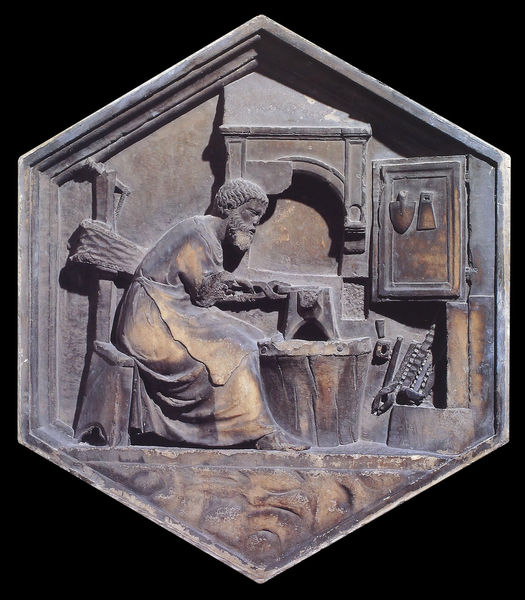
Titel: Reliefs vom Campanile des Domes in Florenz
Künstler: Andrea Pisano
Institution: Florenz, Museo dell’Opera del Duomo
Schlagwörter: feuer, mann, sitzen, holz, kleid, profil, stuhl, tür, bart, stein, sitzend, kamin, ofen, keramik, kübel, relief, schürze, schrank, detail, metall, bauer, messing, medaillon, dom, vulkan, barfuß, fliese, portal, handwerk, handwerker, werkstatt, werkzeug, florenz, rechteckig, trog, esse, bottich, guss, schaufel, sechseck, feuerstelle, zange, polygon, mehreck, bauschmuck, sechseckig, scharte, schmied, schmiede, werkzeuge, holzscheit, amboss, schmieden, hexagon, 1400, schaufelblatt, pflugscharte, sexagon, bassorielievo